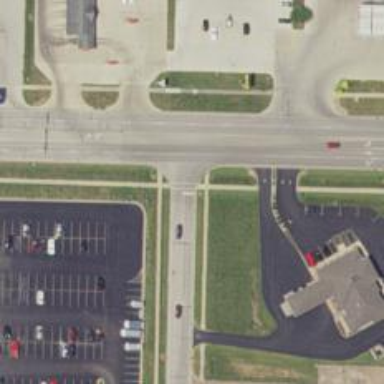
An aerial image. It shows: There is solid stop line road marking.